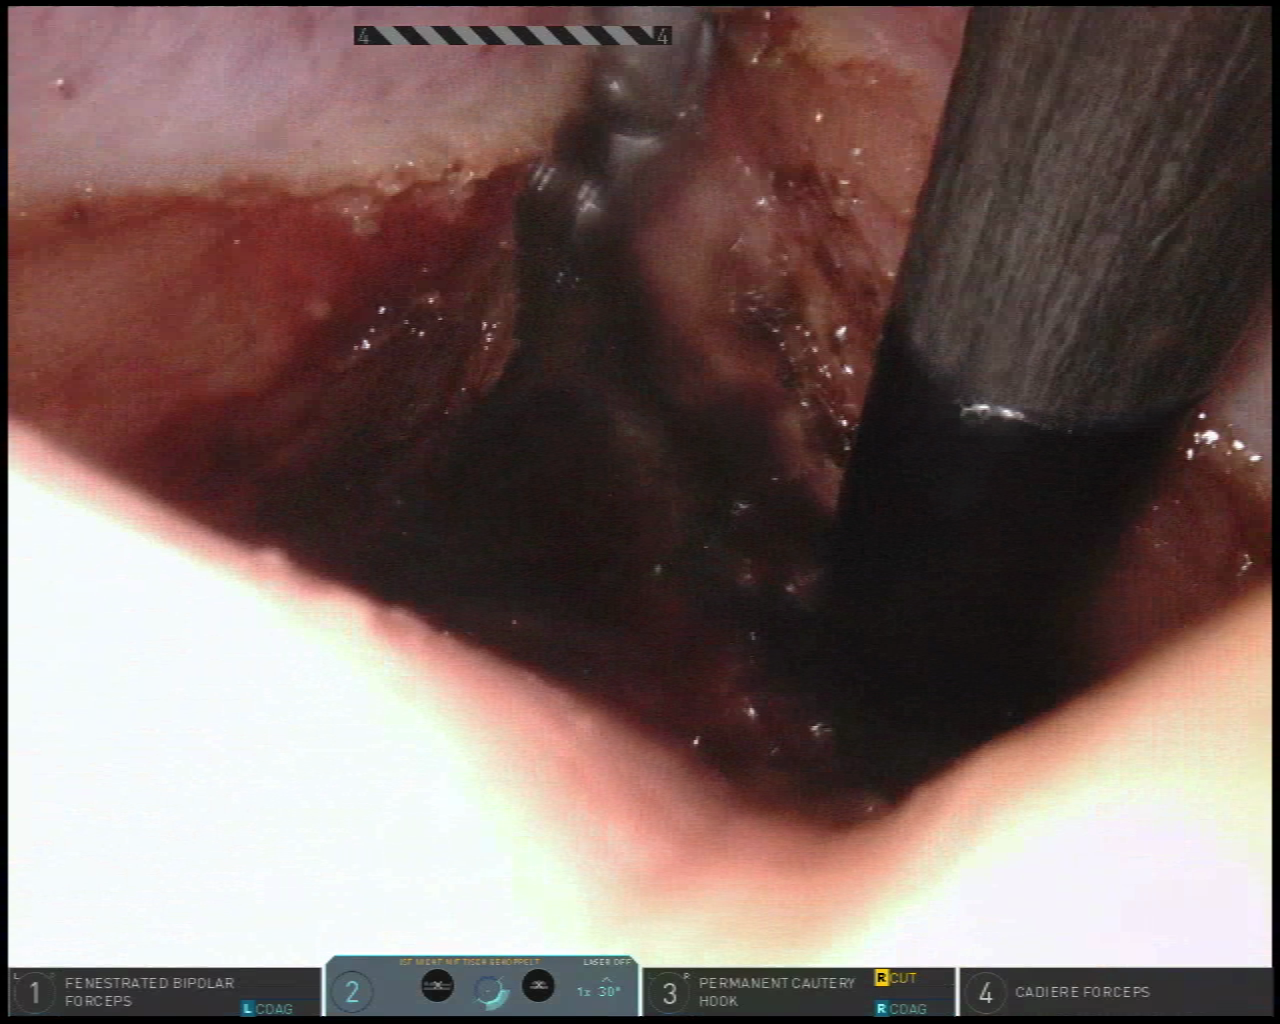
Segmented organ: vesicular_glands
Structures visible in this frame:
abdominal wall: no
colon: no
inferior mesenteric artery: no
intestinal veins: no
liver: no
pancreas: no
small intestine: no
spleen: no
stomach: no
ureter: no
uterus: no
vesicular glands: yes